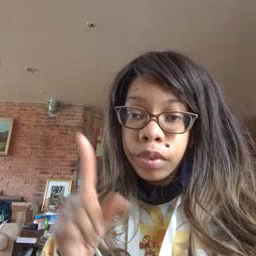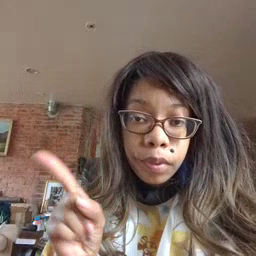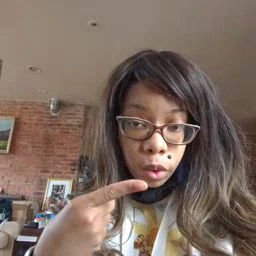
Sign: first